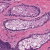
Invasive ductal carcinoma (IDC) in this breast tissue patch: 0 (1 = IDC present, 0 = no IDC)